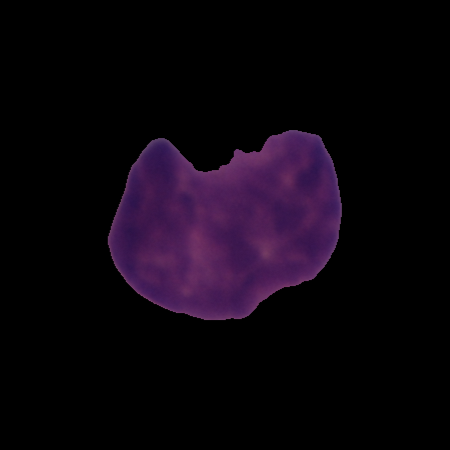
Label: cancer